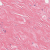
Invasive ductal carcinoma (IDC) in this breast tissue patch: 0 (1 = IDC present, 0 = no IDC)